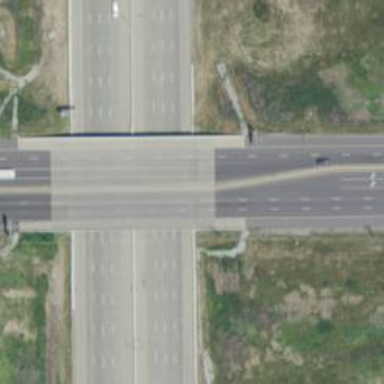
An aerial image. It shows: Bridge for trunk highway with expressway access.